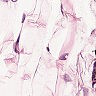
Metastatic tissue present: no